Field crop: maize
Growth stage: 1
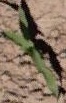
Species: maize